Question: I have a problem using backbone.js, this my code.
'''
<div id="dx-container">
<aside id="dx-sidebar">
<button>SLIDE</button>
</aside>
<section id="dx-content">
CONTENT CONTENT<br/>
</section>
</div>
<script type="text/javascript" src="js/library/jquery/jquery-2.0.2.min.js"></script>
<script type="text/javascript" src="js/library/underscore/underscore-min.js"></script>
<script type="text/javascript" src="js/library/backbone/backbone-min.js"></script>
<script>
var View = Backbone.View.extend({
el: '#dx-content',
initialize: function() {
this.heloo();
},
events: {
"click button": "clickAction"
},
heloo: function(){
this.$el.html("Hello World");
console.log("Hello World Sucess");
},
clickAction: function(e){
this.$el.html("Click Action Success");
console.log("Click Action Success");
}
});
var tes = new View();
</script>
'''
When button action click, backbone view can't run clickAction method, but if this method run using constructor this can run, can anyone help me, thanks.

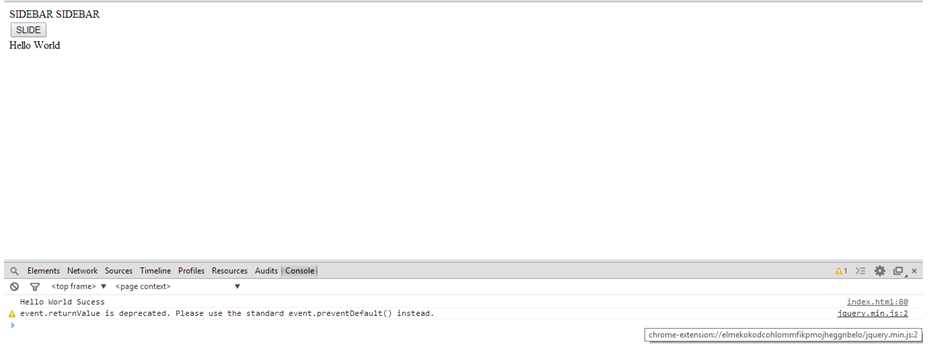
Answer: Tel need to be on the #dx-container:
'''
var View = Backbone.View.extend({
el: '#dx-container',
initialize: function() {
this.heloo();
},
events: {
"click button": "clickAction"
},
heloo: function(){
this.$el.html("Hello World");
console.log("Hello World Sucess");
},
clickAction: function(e){
this.$el.html("Click Action Success");
console.log("Click Action Success");
}
});
var tes = new View();
'''